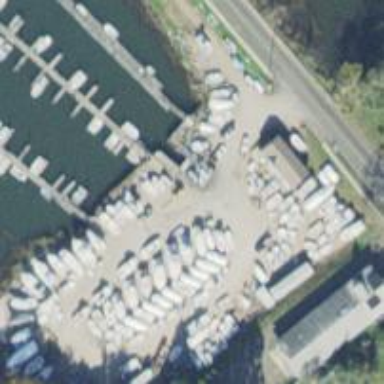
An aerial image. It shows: Marina on leisure land.